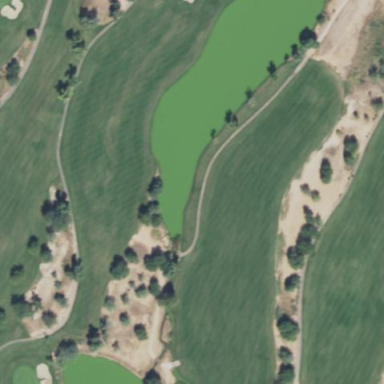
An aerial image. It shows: Area with grass used as rough in golf course.